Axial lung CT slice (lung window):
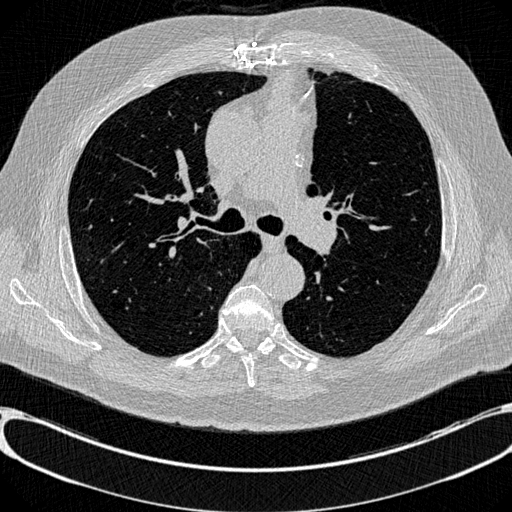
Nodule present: no